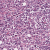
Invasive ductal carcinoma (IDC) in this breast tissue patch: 1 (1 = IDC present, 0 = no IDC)